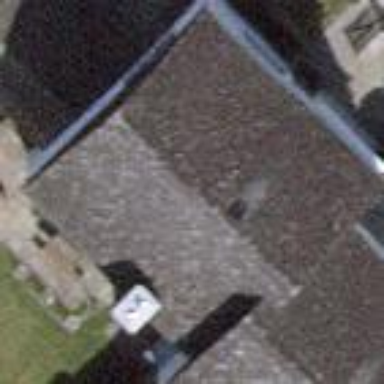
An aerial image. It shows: Building with tiled roof.